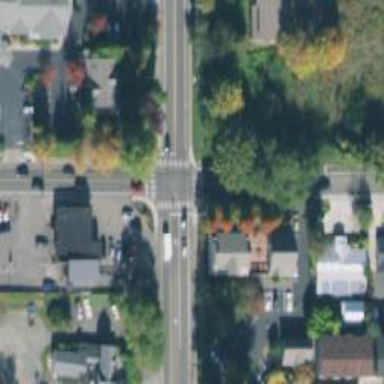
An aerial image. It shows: Uncontrolled road crossing with paired lines markings.